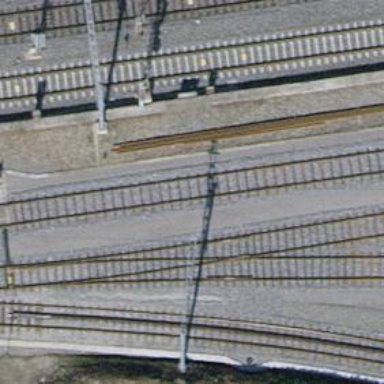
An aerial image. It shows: Single-track electrified railway service yard with contact line for trains.